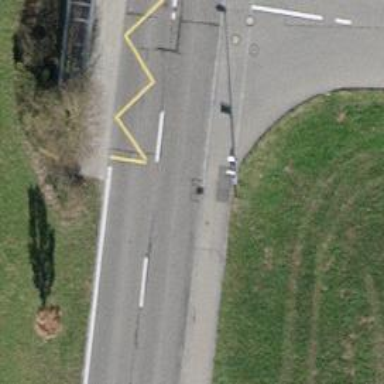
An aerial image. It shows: Bus stop with platform for public transport.